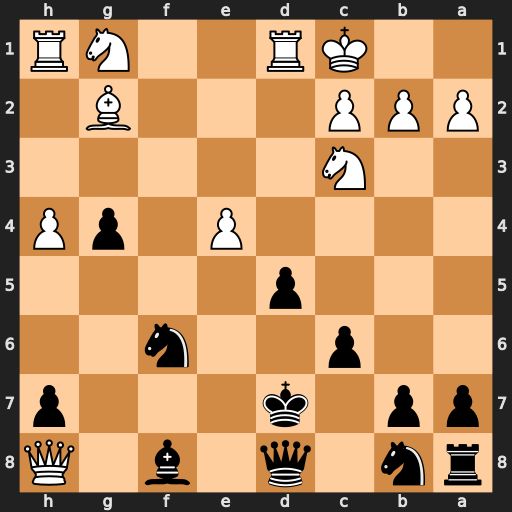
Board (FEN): rn1q1b1Q/pp1k3p/2p2n2/3p4/4P1pP/2N5/PPP3B1/2KR2NR
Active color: b
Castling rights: -
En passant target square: -
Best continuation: Bh6+ Kb1 Qxh8